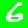
Digit: 6